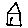
Label: house